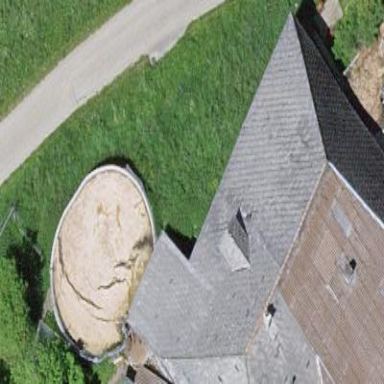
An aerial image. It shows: Farm building.